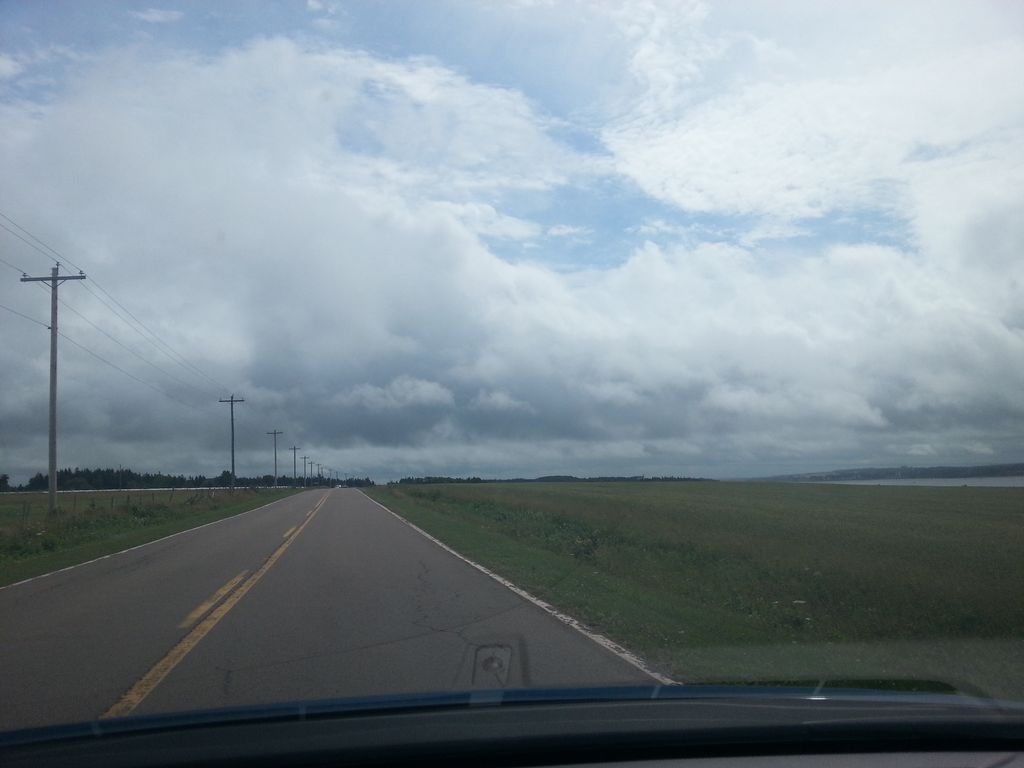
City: charlottetown